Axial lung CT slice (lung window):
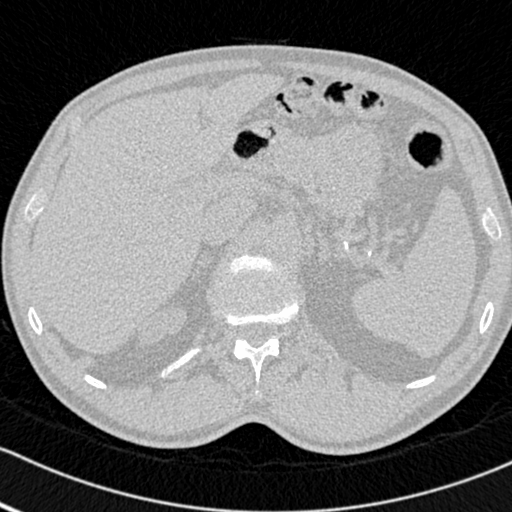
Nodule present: no